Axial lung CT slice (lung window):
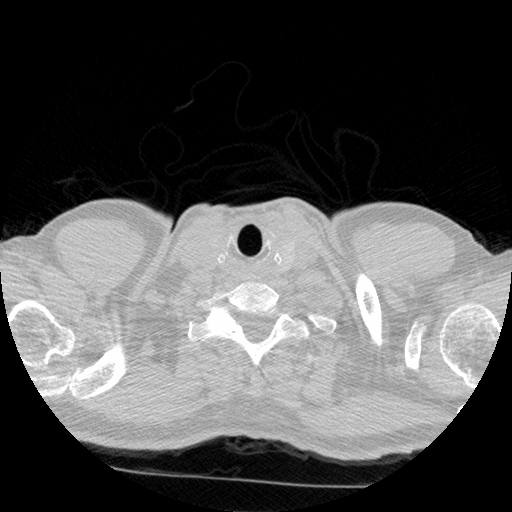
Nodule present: no